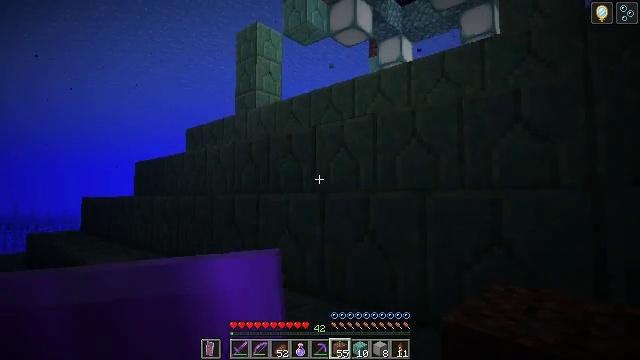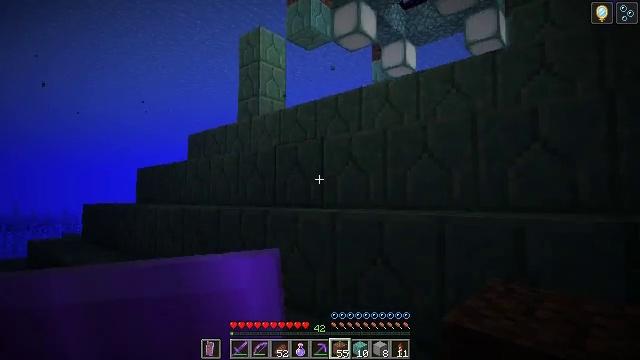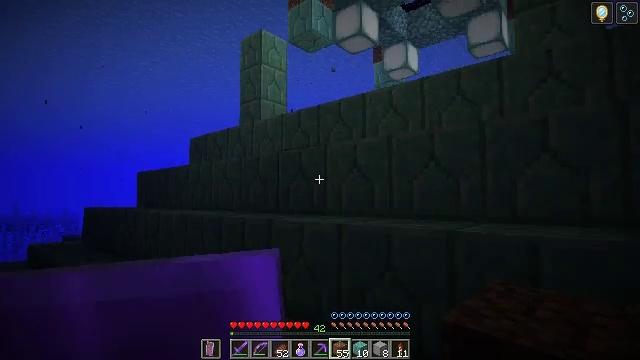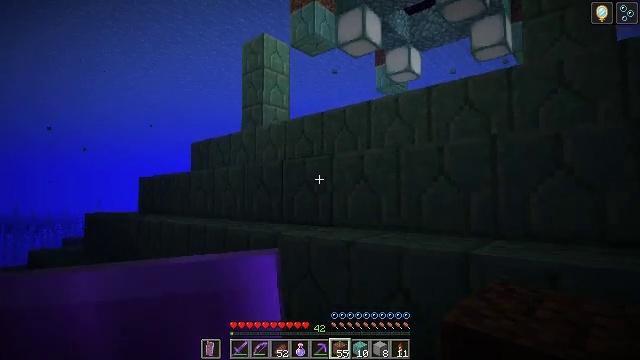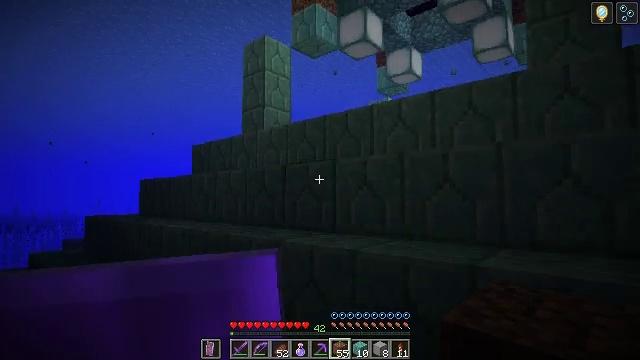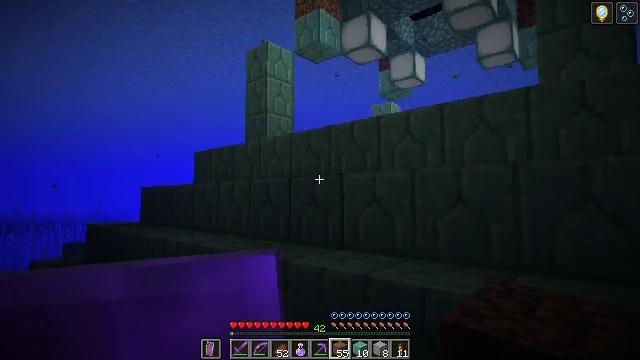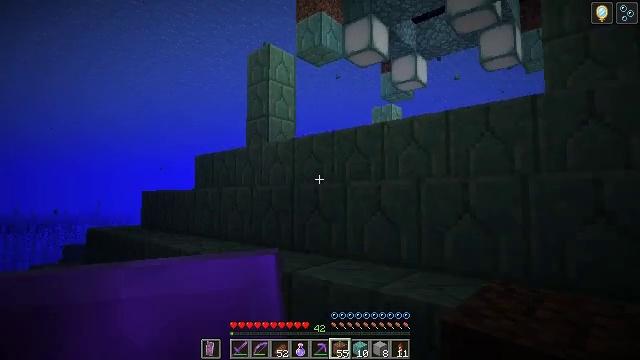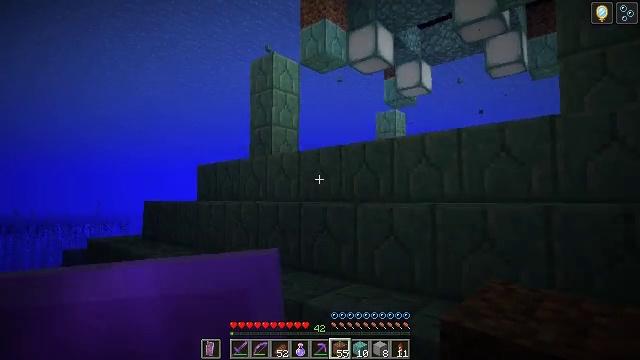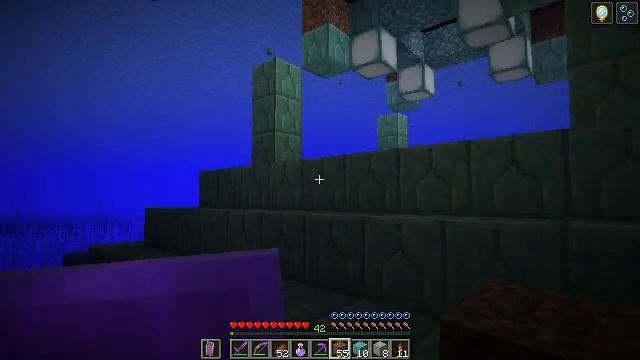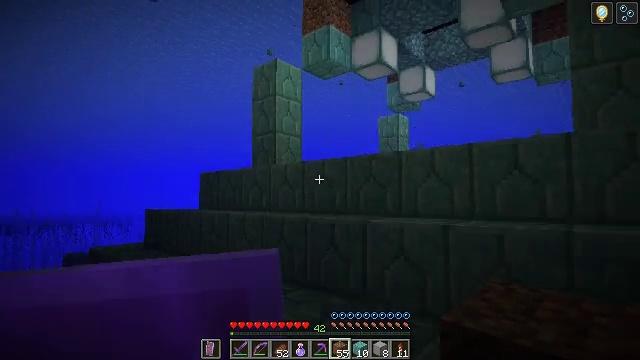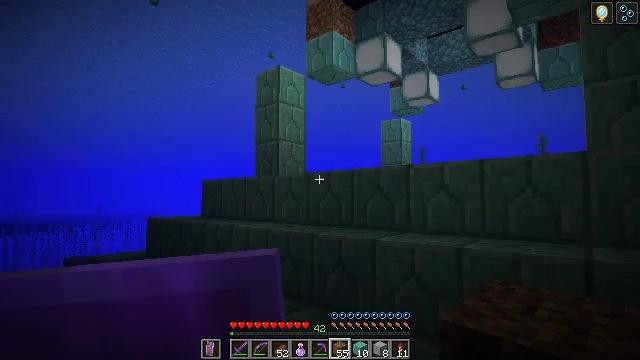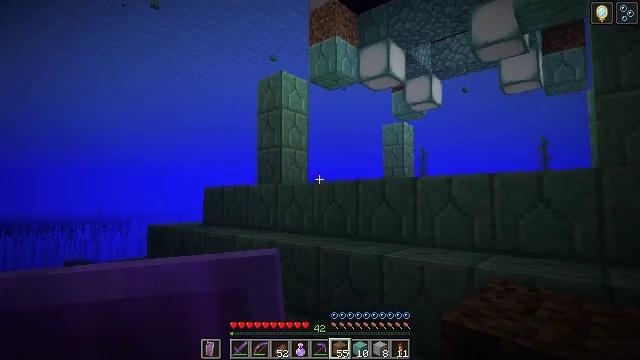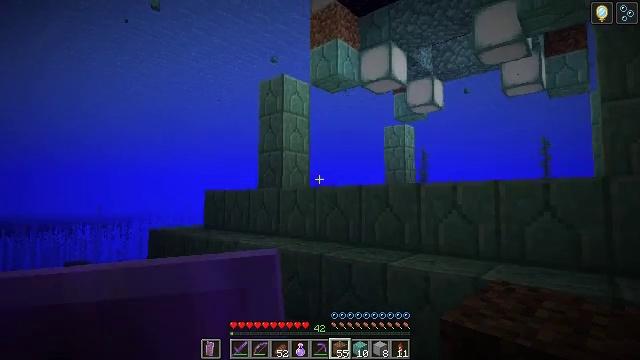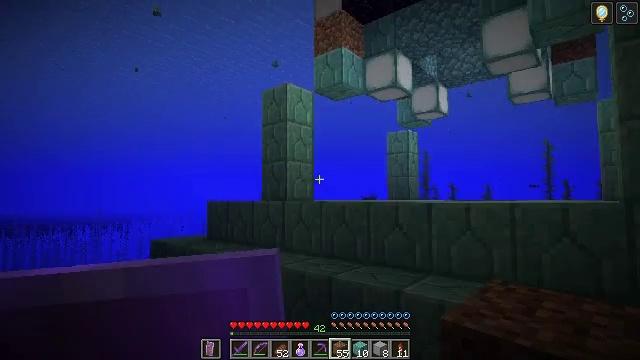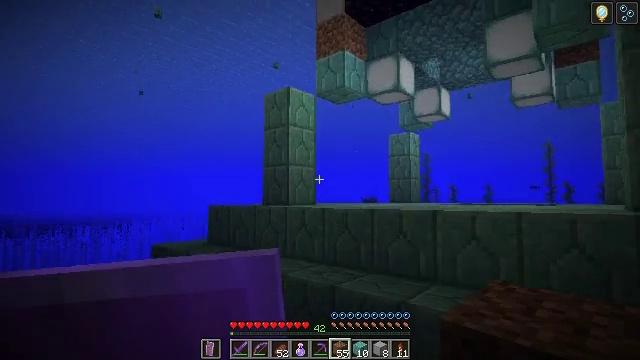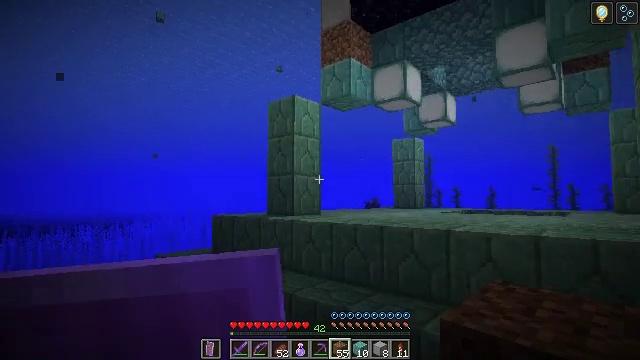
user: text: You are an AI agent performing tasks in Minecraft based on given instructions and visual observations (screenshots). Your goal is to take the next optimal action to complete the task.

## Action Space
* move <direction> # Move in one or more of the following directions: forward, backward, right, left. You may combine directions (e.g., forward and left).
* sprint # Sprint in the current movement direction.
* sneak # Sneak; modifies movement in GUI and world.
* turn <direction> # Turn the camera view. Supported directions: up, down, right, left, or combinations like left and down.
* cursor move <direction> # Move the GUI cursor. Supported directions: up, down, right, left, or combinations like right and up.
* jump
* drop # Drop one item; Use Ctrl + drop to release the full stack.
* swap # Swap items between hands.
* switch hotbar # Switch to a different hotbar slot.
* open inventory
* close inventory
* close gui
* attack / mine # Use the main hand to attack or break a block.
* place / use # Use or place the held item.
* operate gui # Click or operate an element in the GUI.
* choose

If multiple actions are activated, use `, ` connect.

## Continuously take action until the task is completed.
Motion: motion action
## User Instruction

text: Gather prismarine bricks with a pickaxe.
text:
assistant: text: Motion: move forward and move left, jump
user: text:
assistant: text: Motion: move forward and move left, jump
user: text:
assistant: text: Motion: move forward and move left, jump
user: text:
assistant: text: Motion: move forward and move left, jump
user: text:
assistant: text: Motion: move forward and move left, jump
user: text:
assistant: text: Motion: move forward and move left, jump
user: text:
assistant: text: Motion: move forward and move left, jump
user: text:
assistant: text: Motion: move forward and move left, jump
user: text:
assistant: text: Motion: move forward and move left, jump
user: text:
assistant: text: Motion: move forward and move left, jump
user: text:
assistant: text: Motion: move forward and move left, jump
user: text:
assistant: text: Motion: move forward and move left, jump
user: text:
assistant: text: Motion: move forward and move left, jump
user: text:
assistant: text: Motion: move forward and move left, jump
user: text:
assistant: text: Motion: move forward and move left, jump
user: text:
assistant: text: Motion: move forward and move left, turn left
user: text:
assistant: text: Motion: move forward and move left, turn left and down
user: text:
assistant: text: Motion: move forward and move left, turn down
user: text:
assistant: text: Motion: move forward and move left, turn down
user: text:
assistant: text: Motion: move forward and move left, turn down
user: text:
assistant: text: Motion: move forward
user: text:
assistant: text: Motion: move forward and move left
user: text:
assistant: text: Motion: move forward and move left
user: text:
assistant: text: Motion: move forward and move left
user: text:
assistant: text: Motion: move forward
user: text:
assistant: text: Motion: move forward
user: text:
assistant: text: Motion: move forward
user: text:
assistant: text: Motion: move forward
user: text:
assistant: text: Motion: move forward, turn right
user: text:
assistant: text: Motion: move forward